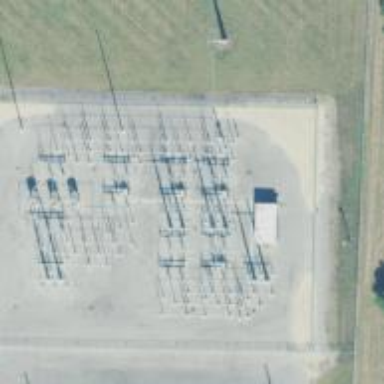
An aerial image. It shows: Switch for power supply.